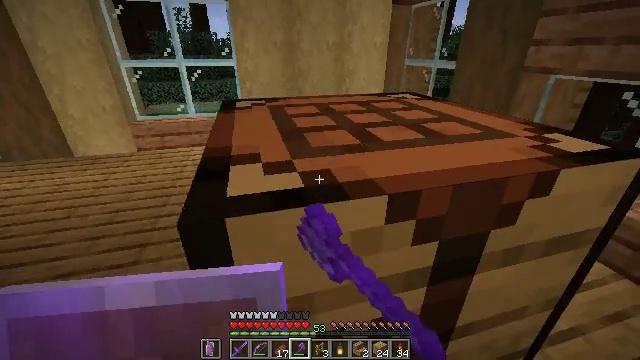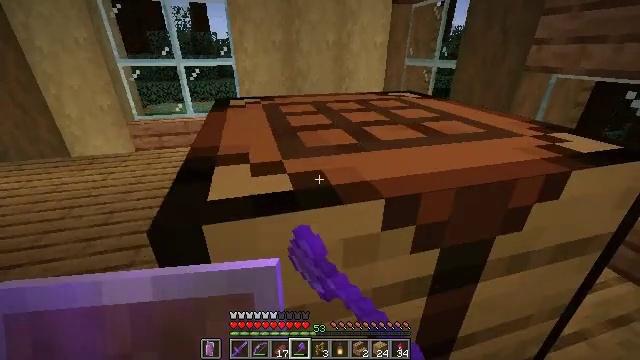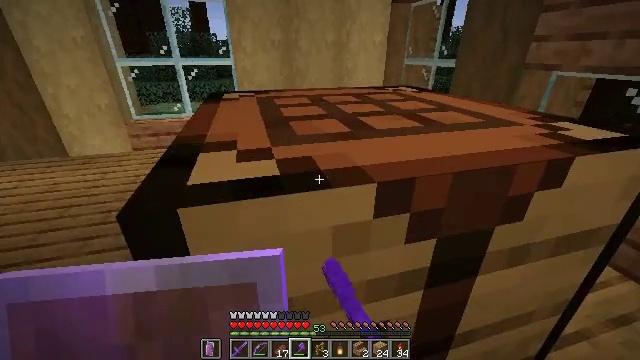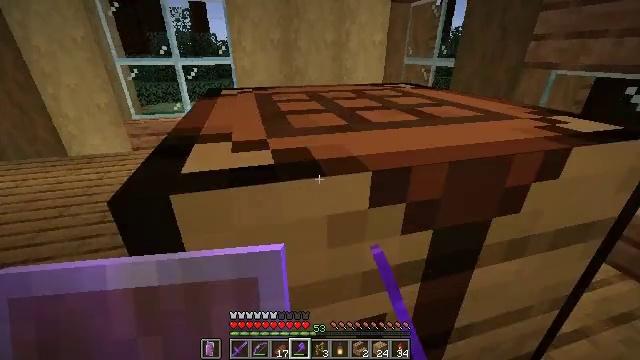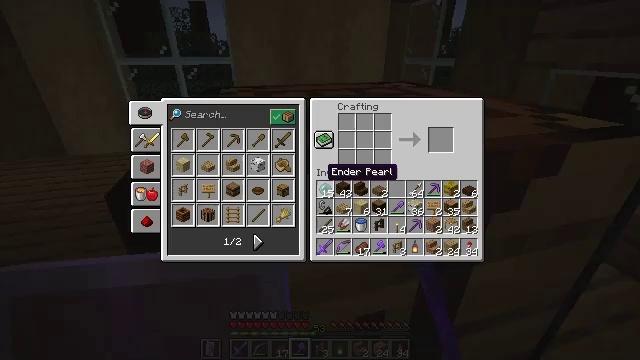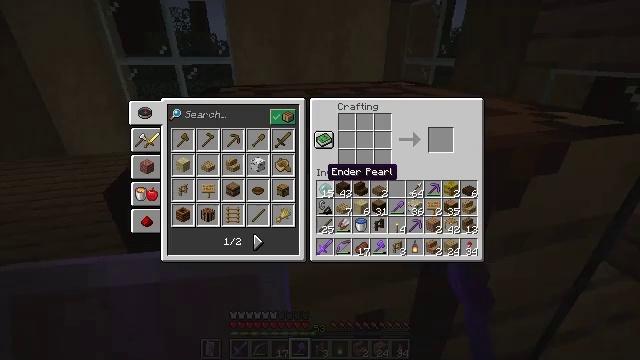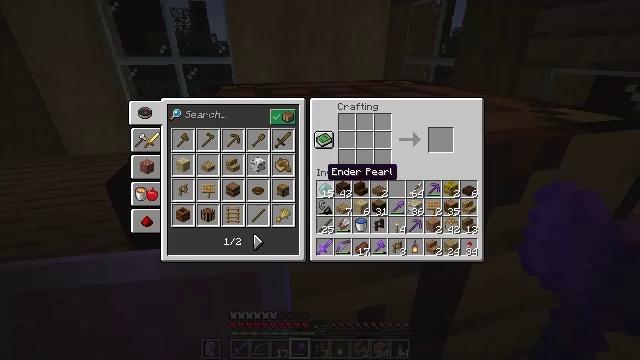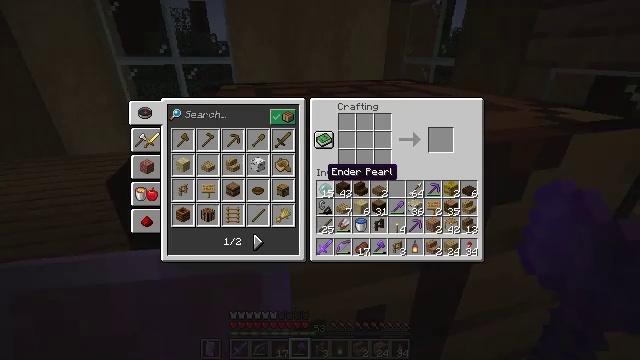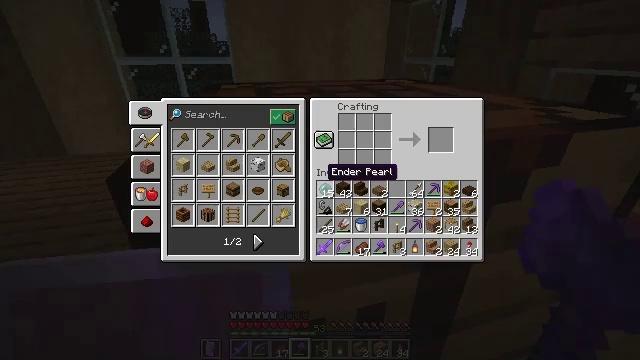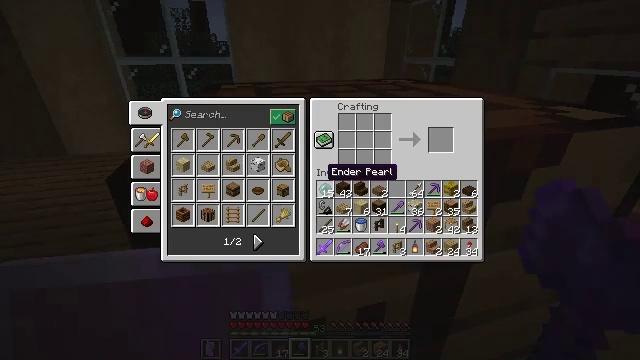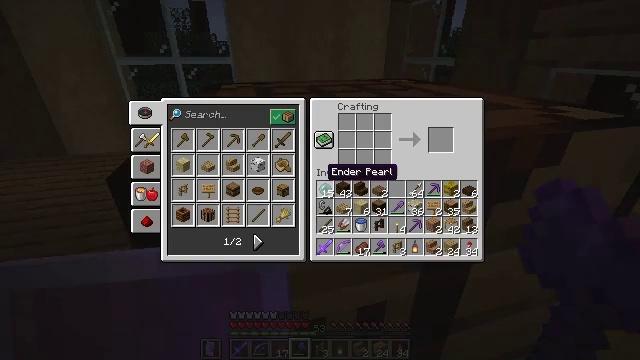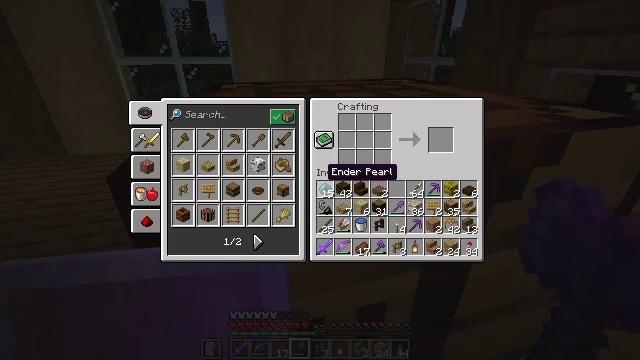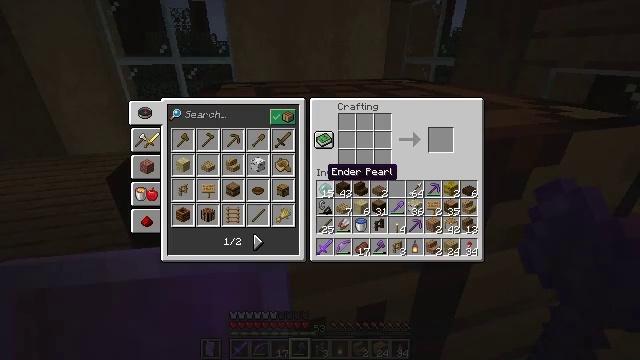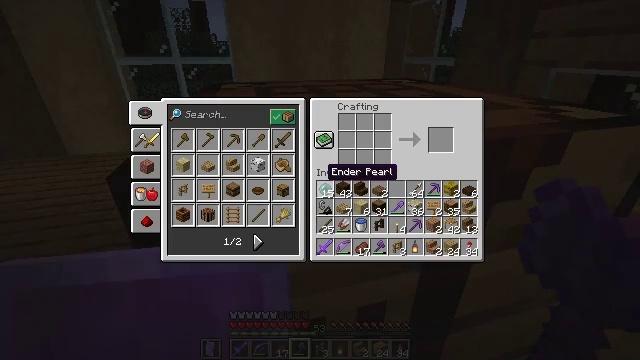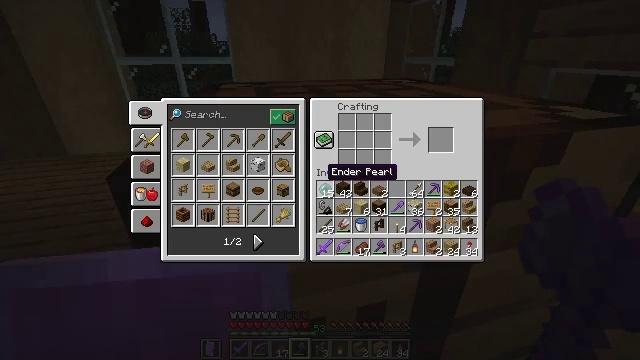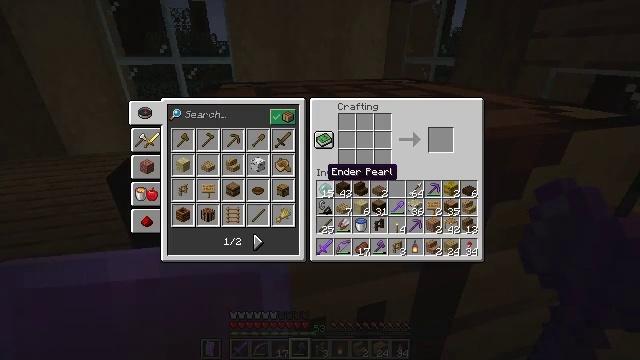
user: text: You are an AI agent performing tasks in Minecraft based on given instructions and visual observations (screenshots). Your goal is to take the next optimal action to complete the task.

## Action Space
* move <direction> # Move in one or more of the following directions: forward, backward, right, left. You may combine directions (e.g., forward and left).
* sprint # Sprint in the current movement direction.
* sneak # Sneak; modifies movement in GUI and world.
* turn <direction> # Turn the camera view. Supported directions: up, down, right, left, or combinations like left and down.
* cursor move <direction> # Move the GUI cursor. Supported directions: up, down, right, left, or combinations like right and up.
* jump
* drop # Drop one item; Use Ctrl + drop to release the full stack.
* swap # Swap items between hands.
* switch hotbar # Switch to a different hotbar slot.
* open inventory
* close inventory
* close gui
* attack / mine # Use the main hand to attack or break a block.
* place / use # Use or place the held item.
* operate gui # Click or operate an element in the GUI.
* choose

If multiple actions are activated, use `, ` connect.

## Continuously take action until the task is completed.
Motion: motion action
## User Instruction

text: Use the crafting table to obtain glass pane.
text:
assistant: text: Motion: use / place
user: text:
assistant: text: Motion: no_op
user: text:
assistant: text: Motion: no_op
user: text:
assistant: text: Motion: no_op
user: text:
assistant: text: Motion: no_op
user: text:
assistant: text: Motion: no_op
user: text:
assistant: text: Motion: no_op
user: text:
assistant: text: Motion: no_op
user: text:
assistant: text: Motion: no_op
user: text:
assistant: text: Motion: no_op
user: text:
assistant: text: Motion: no_op
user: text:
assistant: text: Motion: no_op
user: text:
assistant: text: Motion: no_op
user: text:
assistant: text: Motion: no_op
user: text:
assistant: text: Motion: no_op
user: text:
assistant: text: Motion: no_op
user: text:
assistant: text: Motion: no_op
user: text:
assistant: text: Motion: no_op
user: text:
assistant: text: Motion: no_op
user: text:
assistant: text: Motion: turn right
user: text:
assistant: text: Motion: turn right and up
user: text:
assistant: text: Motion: turn right
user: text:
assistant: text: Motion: no_op
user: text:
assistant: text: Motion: no_op
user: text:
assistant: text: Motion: no_op
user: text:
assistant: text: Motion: no_op
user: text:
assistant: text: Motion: no_op
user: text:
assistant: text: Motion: no_op
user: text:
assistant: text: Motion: no_op
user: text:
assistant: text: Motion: no_op